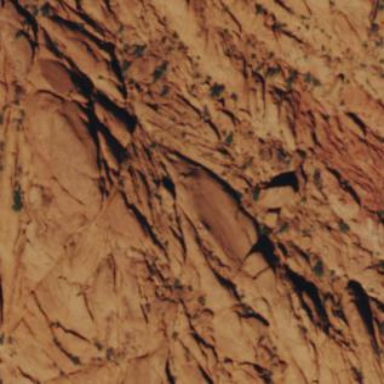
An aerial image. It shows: Red cliff in the natural landscape.